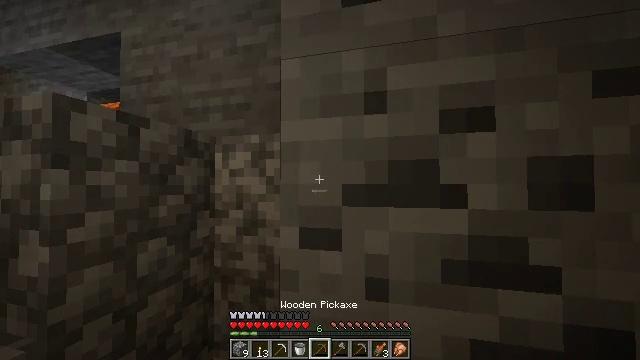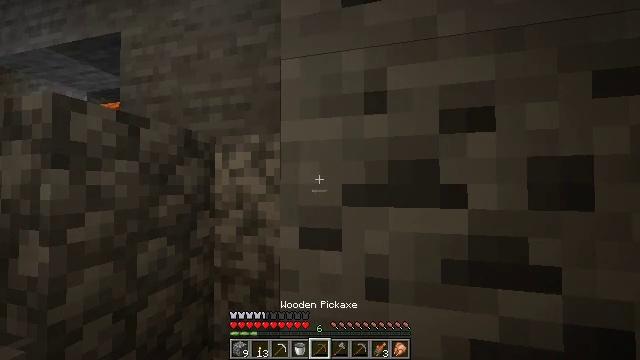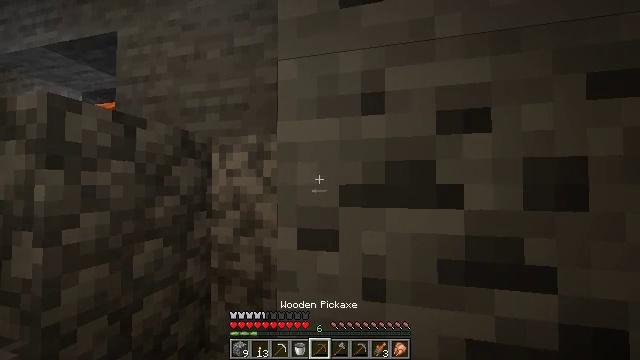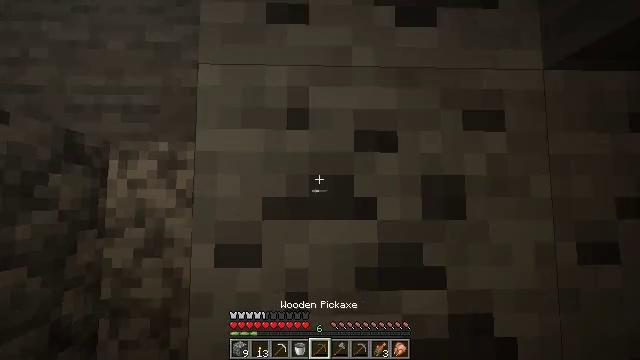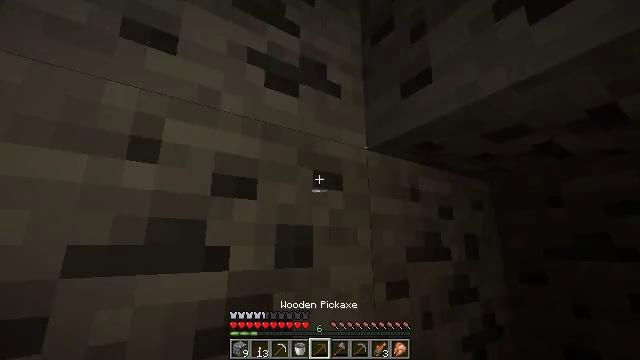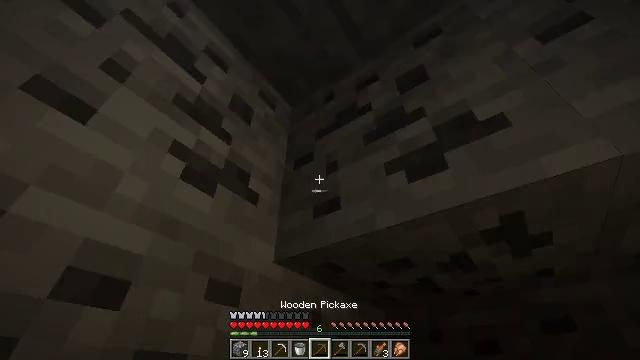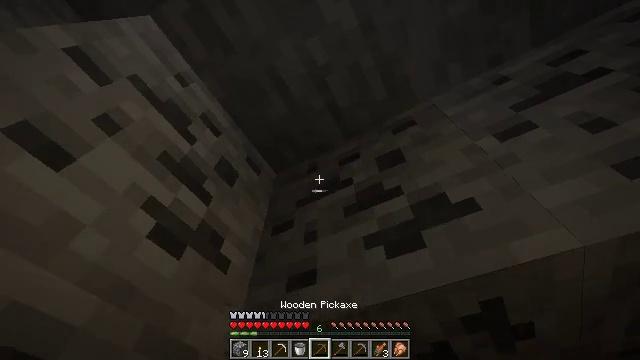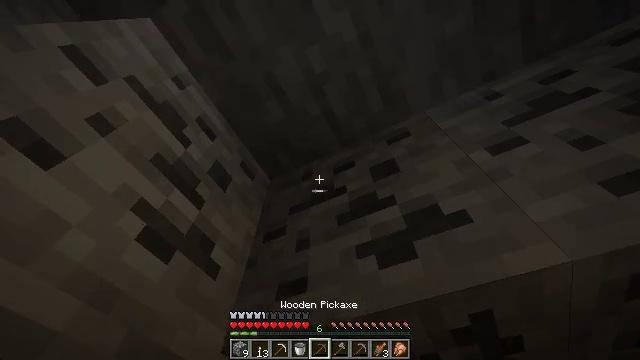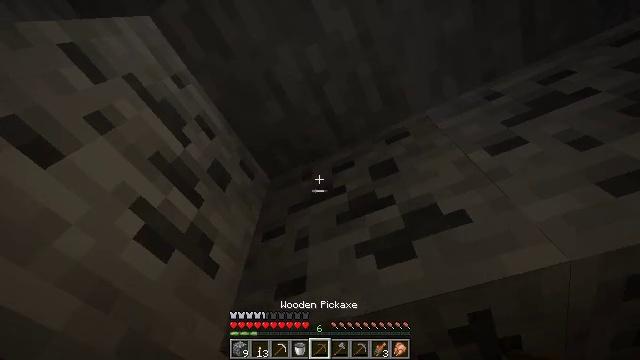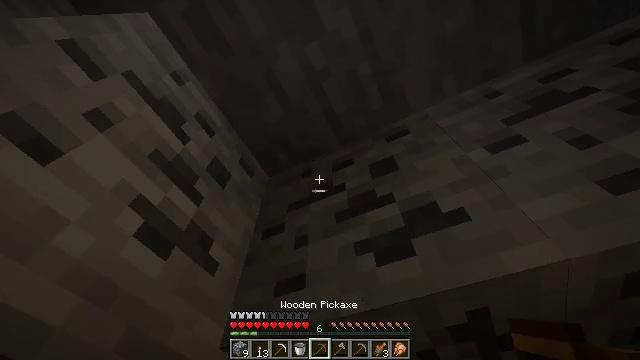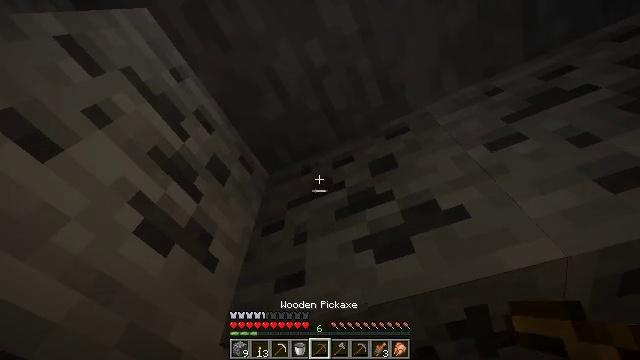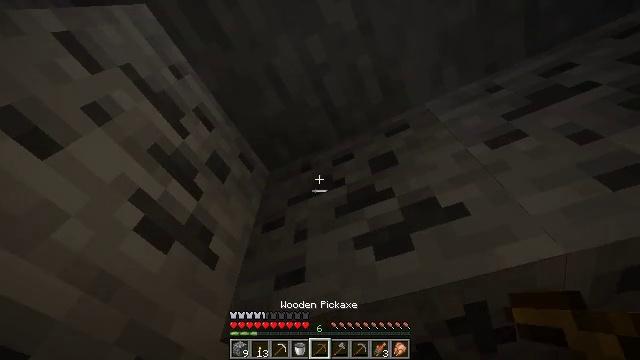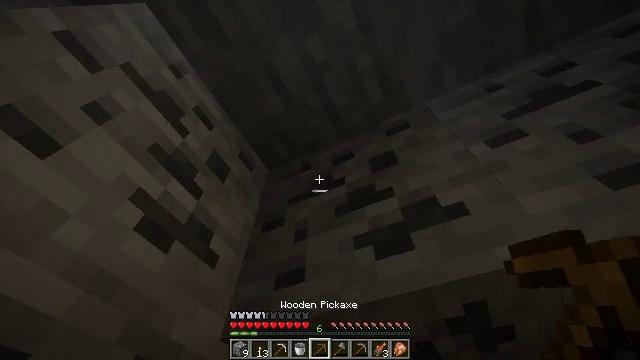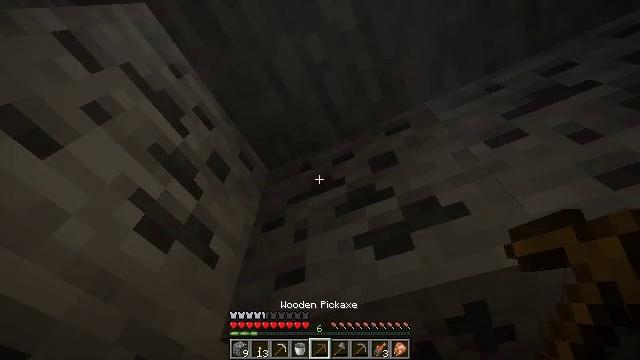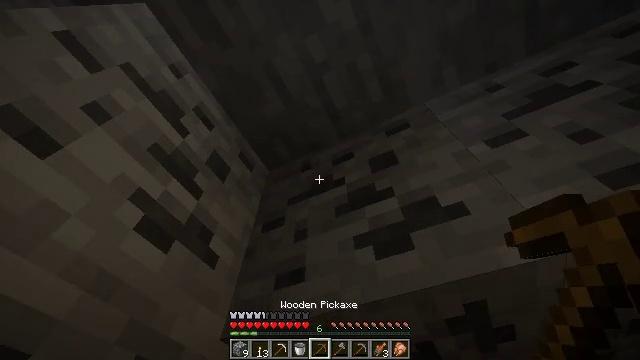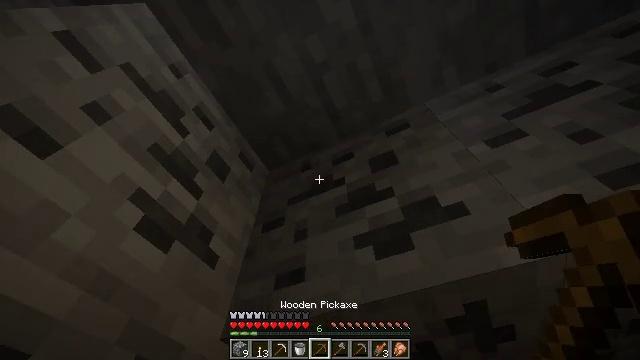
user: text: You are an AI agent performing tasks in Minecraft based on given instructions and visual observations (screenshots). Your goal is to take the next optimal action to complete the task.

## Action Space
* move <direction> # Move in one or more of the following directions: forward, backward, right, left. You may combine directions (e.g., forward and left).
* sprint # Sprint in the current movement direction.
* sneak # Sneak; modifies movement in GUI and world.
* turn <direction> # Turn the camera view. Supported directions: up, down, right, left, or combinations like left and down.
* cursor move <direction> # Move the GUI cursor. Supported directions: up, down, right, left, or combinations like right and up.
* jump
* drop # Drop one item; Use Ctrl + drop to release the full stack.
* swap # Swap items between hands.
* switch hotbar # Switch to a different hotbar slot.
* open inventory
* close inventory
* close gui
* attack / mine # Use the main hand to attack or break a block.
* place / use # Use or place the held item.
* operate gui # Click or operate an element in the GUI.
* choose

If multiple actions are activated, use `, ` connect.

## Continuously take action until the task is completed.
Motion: motion action
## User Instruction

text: Find and mine the coal ore.
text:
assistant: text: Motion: no_op
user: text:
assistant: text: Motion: no_op
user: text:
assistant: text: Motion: turn right and up
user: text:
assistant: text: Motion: turn right and up
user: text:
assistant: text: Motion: turn right and up
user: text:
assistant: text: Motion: turn right and up
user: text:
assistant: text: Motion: turn right and up
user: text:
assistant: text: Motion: no_op
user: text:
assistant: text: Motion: no_op
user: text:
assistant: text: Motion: no_op
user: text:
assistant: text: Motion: no_op
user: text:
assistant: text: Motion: no_op
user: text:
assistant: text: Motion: no_op
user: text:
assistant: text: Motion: no_op
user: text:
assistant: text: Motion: no_op
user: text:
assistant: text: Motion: no_op
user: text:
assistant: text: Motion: no_op
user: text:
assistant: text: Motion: turn right
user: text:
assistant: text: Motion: turn right and down
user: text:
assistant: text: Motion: turn right and down
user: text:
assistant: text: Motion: no_op
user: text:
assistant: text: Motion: attack / mine
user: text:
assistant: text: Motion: attack / mine
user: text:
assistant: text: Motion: attack / mine
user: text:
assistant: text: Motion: attack / mine
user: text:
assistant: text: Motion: attack / mine
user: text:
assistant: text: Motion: attack / mine
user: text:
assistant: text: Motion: attack / mine
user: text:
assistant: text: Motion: attack / mine
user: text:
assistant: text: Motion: attack / mine